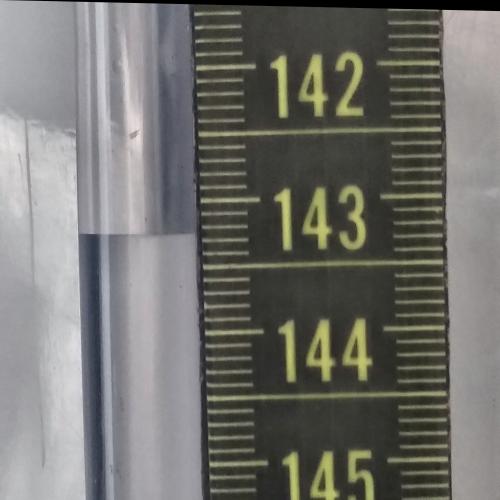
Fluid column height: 143.3 cm